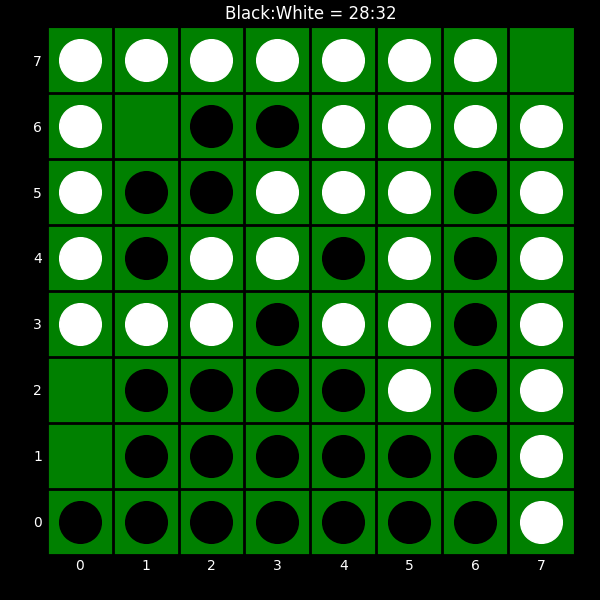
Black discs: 28
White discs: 32